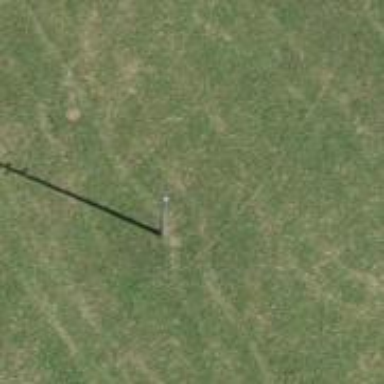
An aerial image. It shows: Power pole.